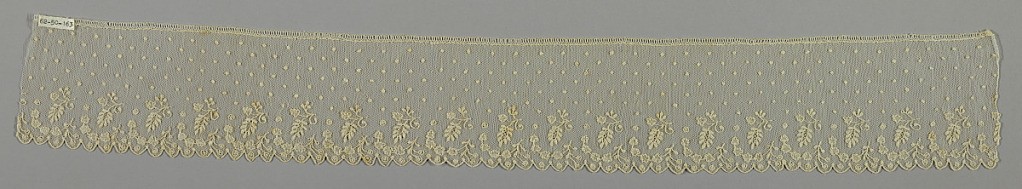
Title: Border
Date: late 18th–early 19th century
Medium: linen Technique: needle lace with ground of loop and twist with twist return
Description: Border with a slightly scalloped border of floral sprays and a powdered-over net of semé de larmes.